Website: apple
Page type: customer-info-address
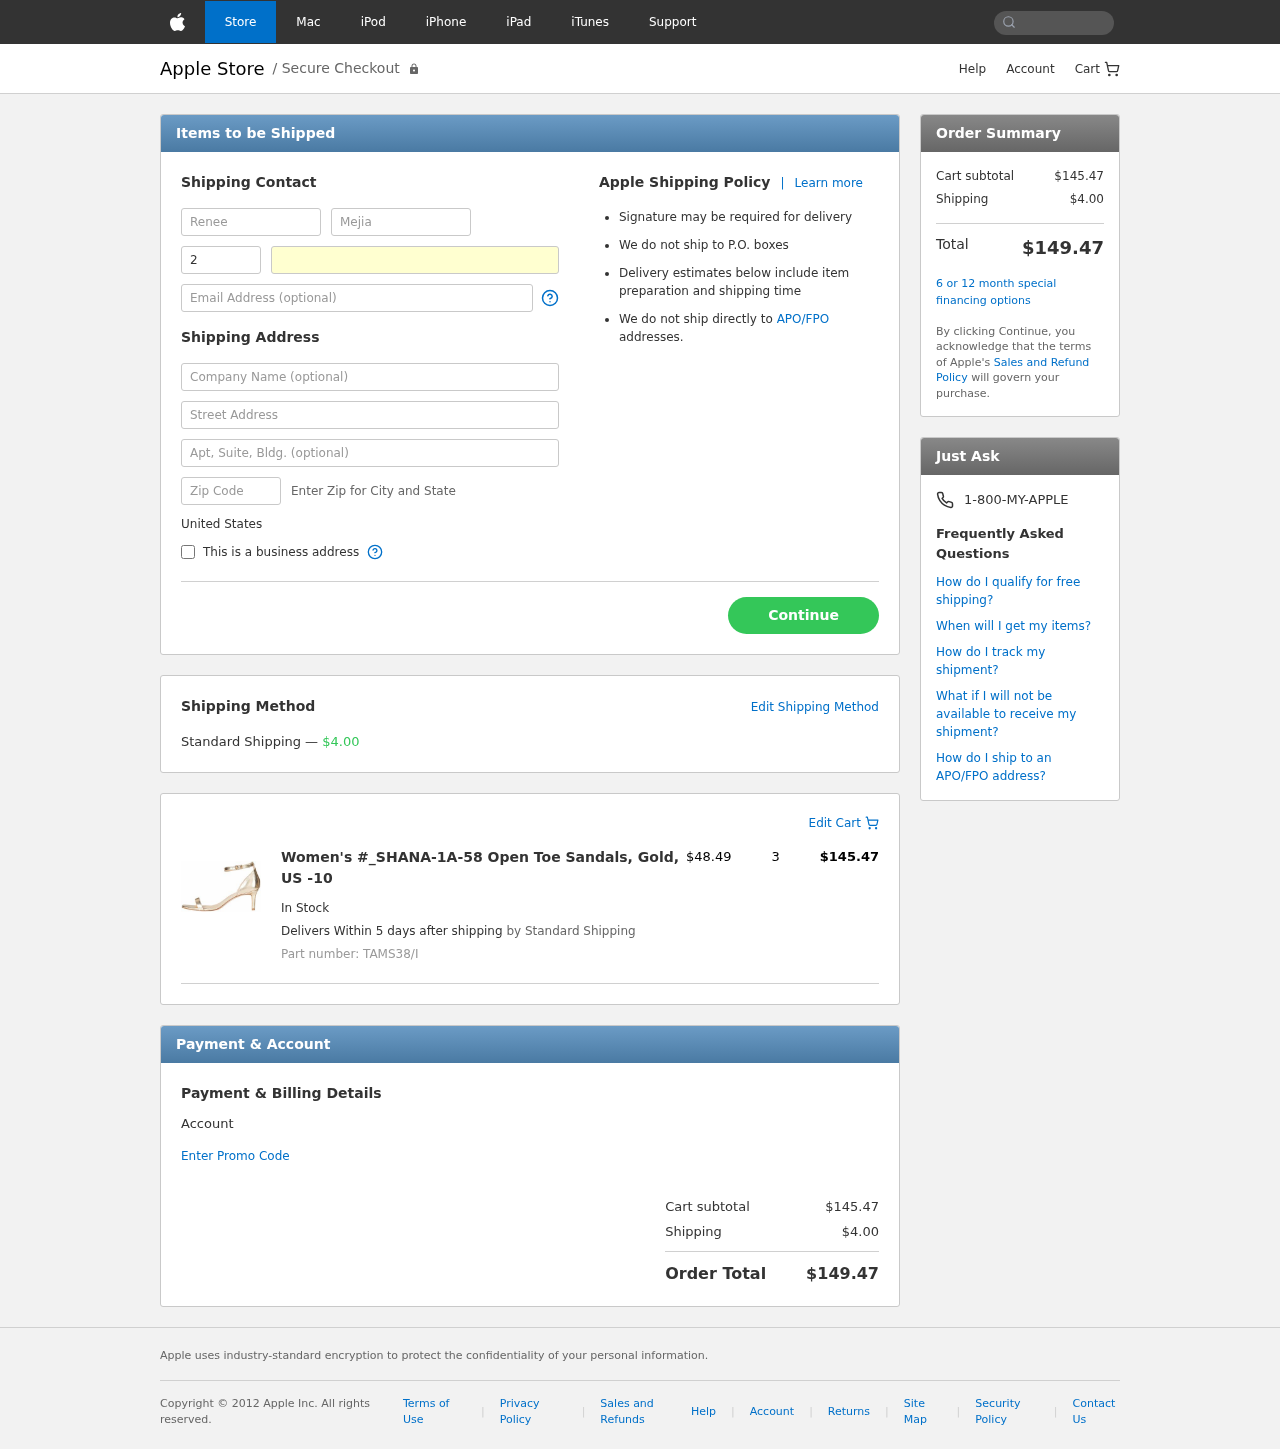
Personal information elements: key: PII_COUNTRY
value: United States
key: PII_FIRSTNAME
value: Renee
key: PII_LASTNAME
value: Mejia
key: PII_PHONE_AREA
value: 278
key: PII_PHONE_LINE
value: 7927
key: PII_EMAIL
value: reneemejia@gmail.com
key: PII_STREET
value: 978 Mary Brooks Suite 378
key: PII_STREET2
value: Suite 094
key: PII_POSTCODE
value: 64190
Product elements: key: PRODUCT1_NAME
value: Women's #_SHANA-1A-58 Open Toe Sandals, Gold, US -10
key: PRODUCT1_PRICE
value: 48.49
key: PRODUCT1_QUANTITY
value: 3
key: PRODUCT1_SKU
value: TAMS38/I
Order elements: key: ORDER_SHIPPING_COST
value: $4.00
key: ORDER_ITEM_TOTAL
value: $145.47
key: ORDER_SUBTOTAL
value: $145.47
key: ORDER_TOTAL
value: $149.47